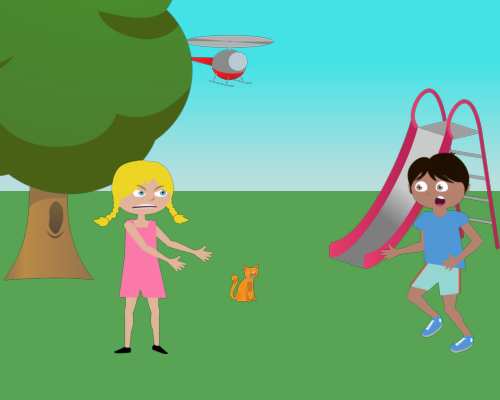
Large bushy tree on the left, half . Small copter in the middle of the sky, tail covered by the tree, facing right. Medium slide on the right, steps partly cut off by the edge, top above horizon. Boy running, shocked face, covering slide, facing left. Small cat in the middle, facing right toward the boy. Smiling girl, arms to the right, facing right, just right of the trunk, head touching the tree.